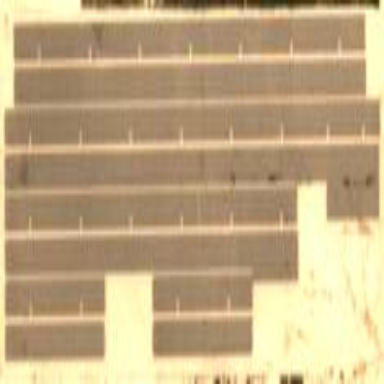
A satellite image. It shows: Solar power plant utilizing photovoltaic technology.